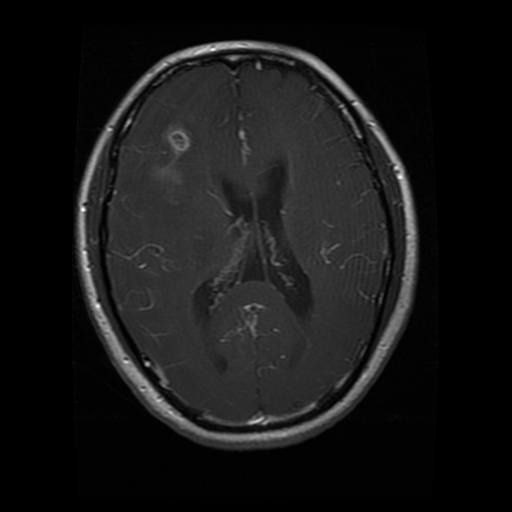
Label: glioma